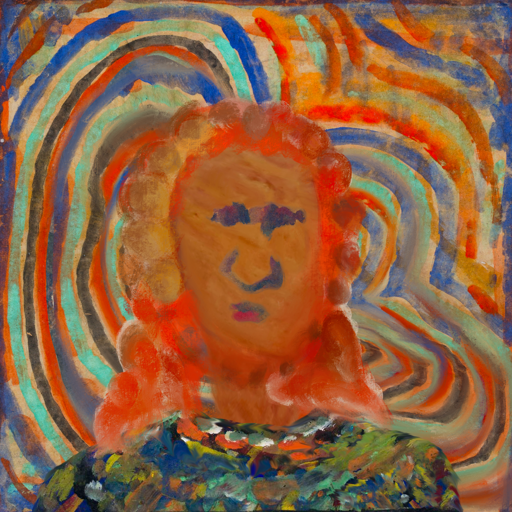
Background: Sisters, Head And Neck Front: Pious_Lady, Face Front: In_The_Sun, Bust: An_Impression, Hair Front: Rupkatha, Head Accessory: Blank, Second Necklace: Blank, Necklace: Blank, Baby: Blank